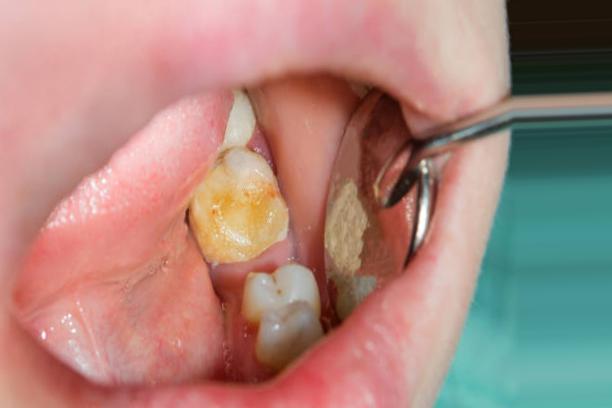
Condition: Caries